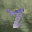
Label: 7